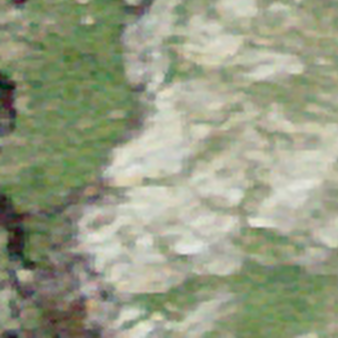
Label: other